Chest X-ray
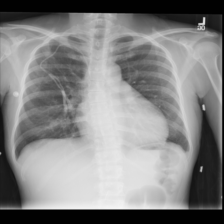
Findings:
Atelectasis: negative
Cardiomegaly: positive
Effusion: negative
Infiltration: negative
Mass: negative
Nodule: negative
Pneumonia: negative
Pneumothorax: negative
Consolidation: negative
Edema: negative
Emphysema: negative
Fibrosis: negative
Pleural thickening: negative
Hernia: negative